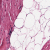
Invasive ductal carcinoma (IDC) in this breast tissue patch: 0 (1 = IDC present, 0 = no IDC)